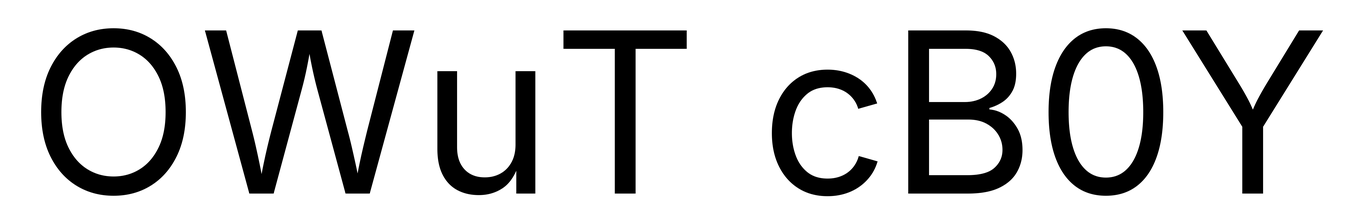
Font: Inter_Regular